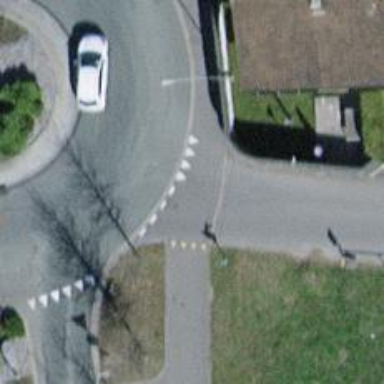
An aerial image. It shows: Uncontrolled road crossing.